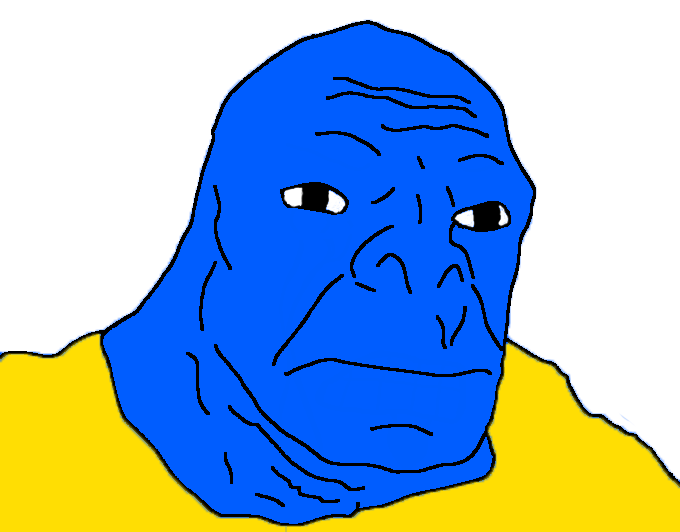
Label: 5_Craig